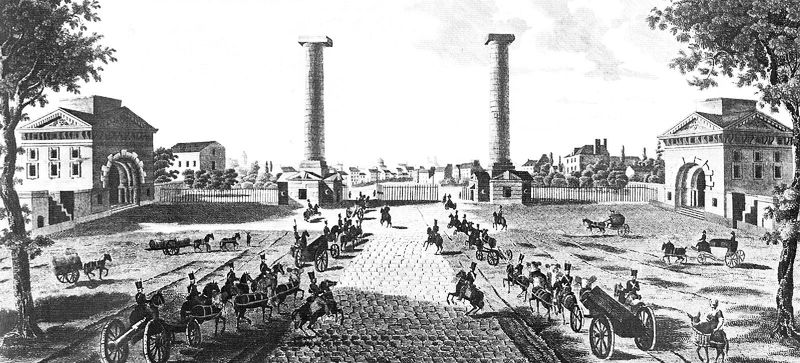
Titel: Stich von Courvoisier, Propyläen in Paris
Schlagwörter: baum, gemälde, himmel, mann, schatten, weiß, bäume, menschen, stadt, fenster, grau, licht, männer, schwarz, strasse, säule, säulen, zeichnung, gebäude, haus, weg, zaun, zylinder, mütze, mützen, häuser, kamine, pferd, pferde, reiter, räder, zaumzeug, bogen, pflaster, kutsche, kutschen, platz, loge, rundbogen, wagen, soldaten, kanone, druck, stich, kopfsteinpflaster, pflasterstein, armee, sarg, kanonen, gespann, fuhrwerk, pferdekutsche, obelisken, gepflastert, einzug, freimaurer, kutche, okkult, pferdekutsch, kasserne, goldenes dreieck, jachin, boas